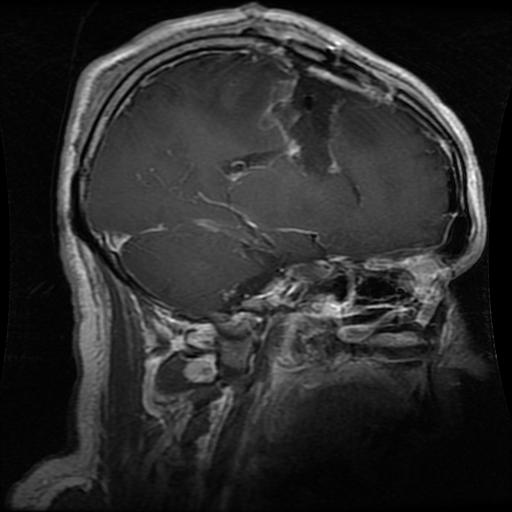
Label: glioma